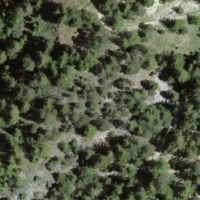
EUNIS habitat code: 43
Species observed at this site:
Macaria liturata
Callophrys rubi
Cephalanthera longifolia